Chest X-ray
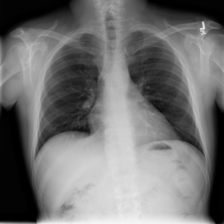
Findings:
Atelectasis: negative
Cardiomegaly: negative
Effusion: negative
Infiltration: negative
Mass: negative
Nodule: negative
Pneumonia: negative
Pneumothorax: negative
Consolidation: negative
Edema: negative
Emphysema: negative
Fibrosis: negative
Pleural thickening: negative
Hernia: negative